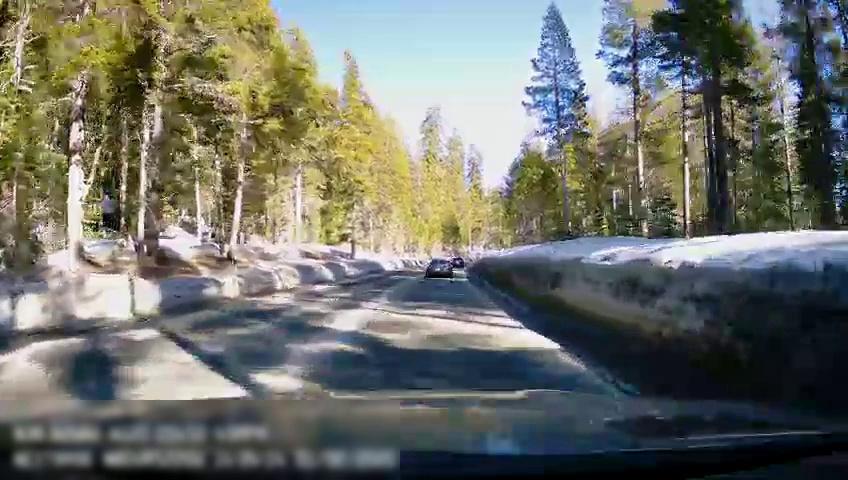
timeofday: Day
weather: Snowy
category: Drivable Space
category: Vehicles | Car
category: Vehicles | Car